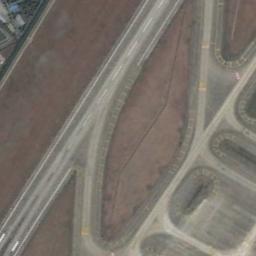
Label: runway